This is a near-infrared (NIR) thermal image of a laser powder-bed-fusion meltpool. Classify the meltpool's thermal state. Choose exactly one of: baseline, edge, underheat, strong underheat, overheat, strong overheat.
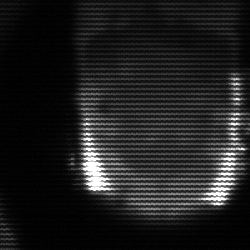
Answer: baseline